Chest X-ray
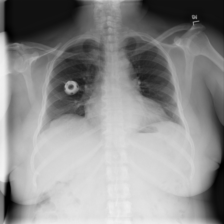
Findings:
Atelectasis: negative
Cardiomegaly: negative
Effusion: negative
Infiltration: negative
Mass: negative
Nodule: negative
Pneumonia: negative
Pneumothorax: negative
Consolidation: negative
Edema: negative
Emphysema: negative
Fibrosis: negative
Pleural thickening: negative
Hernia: negative